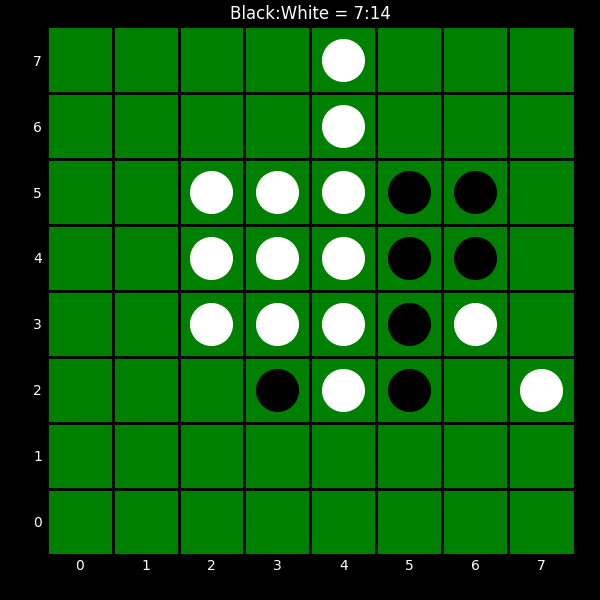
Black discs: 7
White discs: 14